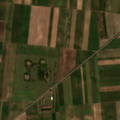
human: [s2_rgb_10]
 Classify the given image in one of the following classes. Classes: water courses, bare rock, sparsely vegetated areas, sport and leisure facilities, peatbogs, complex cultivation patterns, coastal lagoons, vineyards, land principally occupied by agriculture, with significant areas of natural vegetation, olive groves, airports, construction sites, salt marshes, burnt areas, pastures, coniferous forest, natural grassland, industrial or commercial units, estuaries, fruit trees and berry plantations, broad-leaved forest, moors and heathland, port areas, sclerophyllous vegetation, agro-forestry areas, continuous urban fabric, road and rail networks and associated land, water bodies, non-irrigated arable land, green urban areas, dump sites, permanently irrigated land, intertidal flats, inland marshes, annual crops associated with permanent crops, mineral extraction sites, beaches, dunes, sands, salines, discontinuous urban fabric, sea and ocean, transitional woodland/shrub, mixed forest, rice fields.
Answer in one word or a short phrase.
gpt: non-irrigated arable land, complex cultivation patterns